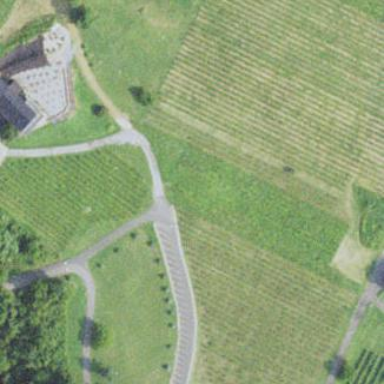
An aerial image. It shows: Vineyard growing grapes.